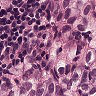
Metastatic tissue present: yes